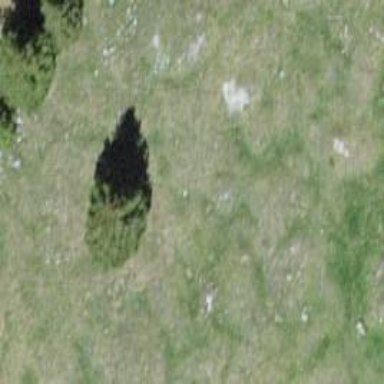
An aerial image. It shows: Needle-leaved tree in natural setting.